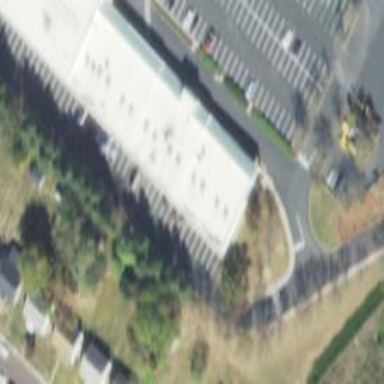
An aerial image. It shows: Retail building.